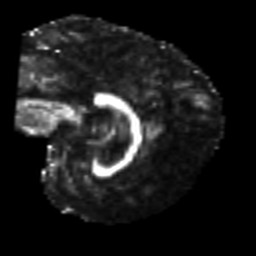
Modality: FA
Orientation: sagittal
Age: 78
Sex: female
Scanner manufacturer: siemens
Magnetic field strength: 3 T
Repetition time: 7.3 s
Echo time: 0.087 s